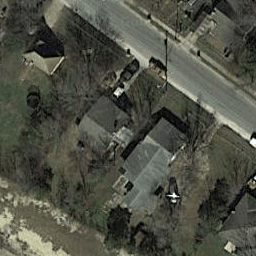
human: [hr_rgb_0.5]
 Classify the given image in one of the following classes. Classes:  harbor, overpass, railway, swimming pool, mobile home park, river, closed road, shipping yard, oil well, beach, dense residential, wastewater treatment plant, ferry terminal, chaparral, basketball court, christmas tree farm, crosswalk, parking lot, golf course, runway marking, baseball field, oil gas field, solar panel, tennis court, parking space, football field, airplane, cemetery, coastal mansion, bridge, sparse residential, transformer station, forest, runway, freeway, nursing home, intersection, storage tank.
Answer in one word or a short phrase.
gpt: sparse residential